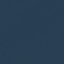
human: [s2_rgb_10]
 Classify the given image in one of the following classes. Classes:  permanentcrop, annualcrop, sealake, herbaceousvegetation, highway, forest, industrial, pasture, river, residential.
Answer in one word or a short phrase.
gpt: SeaLake